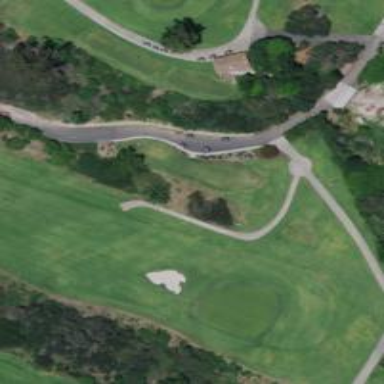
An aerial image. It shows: Path used for both walking and golf.